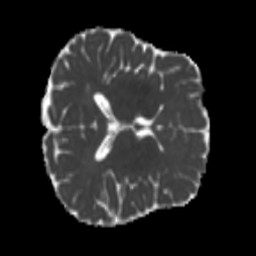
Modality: MD
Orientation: axial
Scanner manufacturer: siemens
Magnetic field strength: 3 T
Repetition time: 4 s
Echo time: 0.0594 s